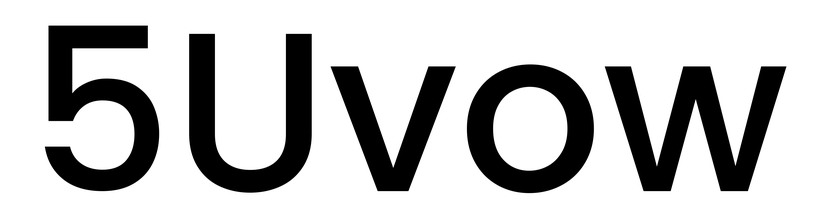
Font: Poppins-Medium